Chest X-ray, PA view. Patient: 62 years old, sex F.
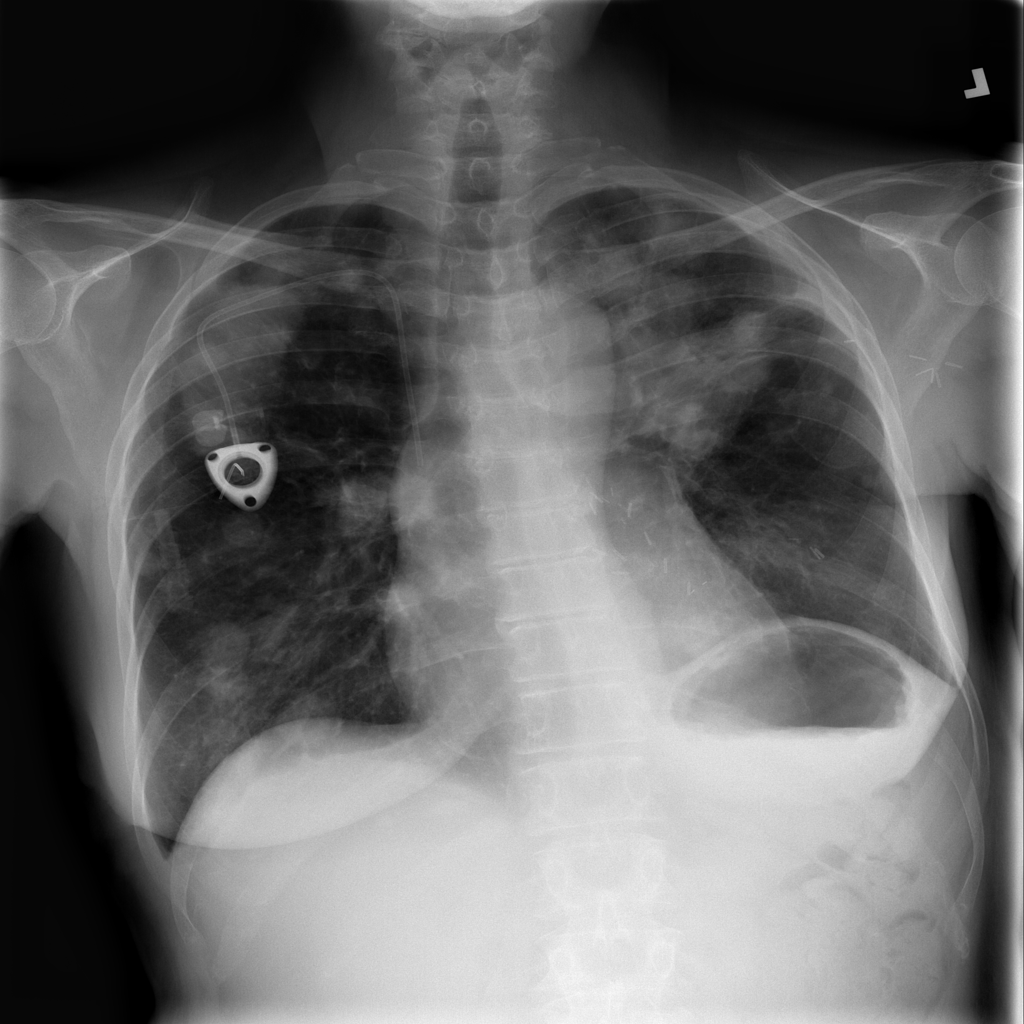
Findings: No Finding